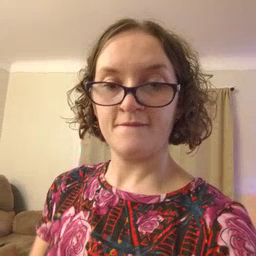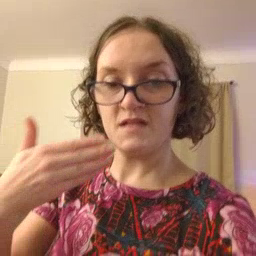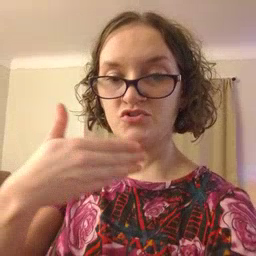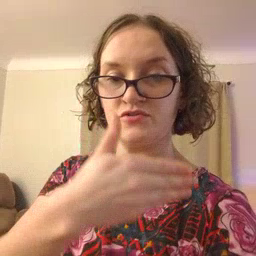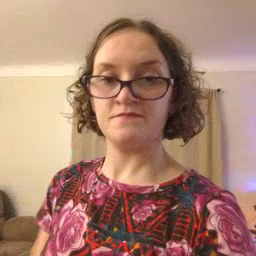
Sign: fish